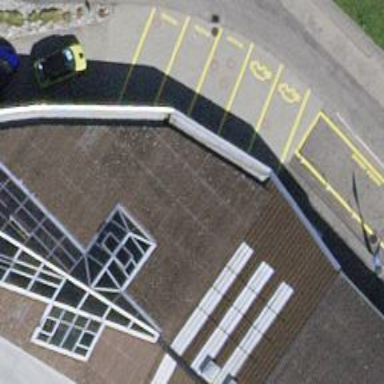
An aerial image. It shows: Charging station.